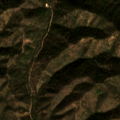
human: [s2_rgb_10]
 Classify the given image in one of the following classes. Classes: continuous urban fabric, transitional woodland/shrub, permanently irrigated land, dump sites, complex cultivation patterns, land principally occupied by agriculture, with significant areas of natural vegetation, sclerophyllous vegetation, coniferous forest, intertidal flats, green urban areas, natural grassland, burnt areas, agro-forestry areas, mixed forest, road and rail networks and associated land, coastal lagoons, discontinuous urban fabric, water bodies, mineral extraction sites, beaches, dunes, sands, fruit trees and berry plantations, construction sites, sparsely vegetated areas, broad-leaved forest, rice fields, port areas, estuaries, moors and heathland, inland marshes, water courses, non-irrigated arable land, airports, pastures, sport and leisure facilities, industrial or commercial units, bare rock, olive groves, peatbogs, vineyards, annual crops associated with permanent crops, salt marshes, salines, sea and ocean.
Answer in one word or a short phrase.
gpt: broad-leaved forest, transitional woodland/shrub